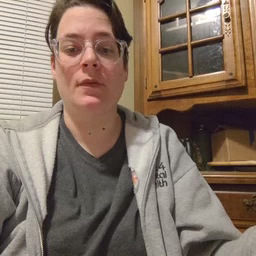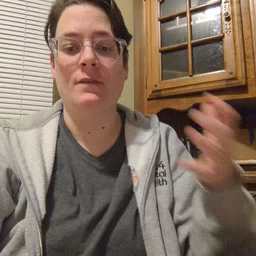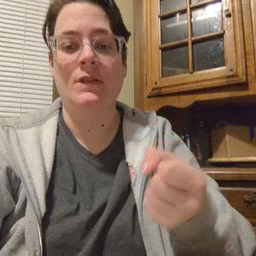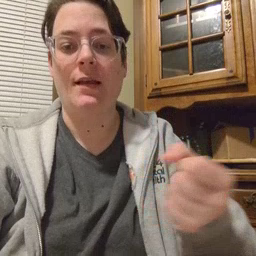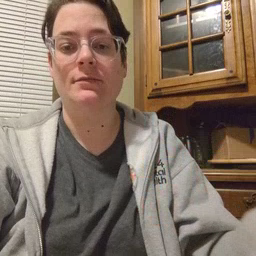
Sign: fast